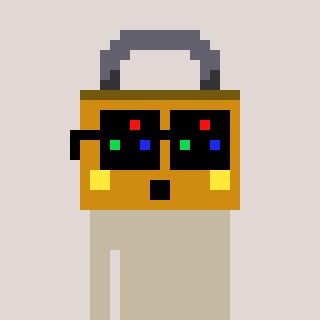
a pixel art character with square black sunglasses, a lock-shaped head and a peachy-colored body on a warm background